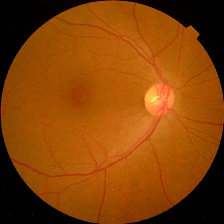
Diabetic retinopathy grade: No DR